Question: i work on laravel 5.2 and i added vinkla/laravel-pusher to do real time chat app on my site but i faced this issue:
"JSON returned from webapp was invalid, yet status code was 200."
this my controller:
'''
public function authMessageChat(Request $req)
{
$channelName = e($req->input('channel_name'));
$socketId = e($req->input('socket_id'));
$auth = $this->pusher->presence_auth($channelName, $socketId, auth()->user()->id);
return response($auth);
}
'''
this is my script:
'''
var pusher = new Pusher('{{env("PUSHER_KEY")}}', {
authEndpoint: '../auth',
auth: {
headers: {
'X-CSRF-TOKEN': $('meta[name="csrf-token"]').attr('content')
},
params: {
id: currentUser.id
}
}
});
var channel = pusher.subscribe('{{$chatChannel}}');
channel.bind('pusher:subscription_error', function(PusherError){
console.log('PusherError' + PusherError);
});
channel.bind('new-message', function(data) {
console.log(data.sender);
)};
'''

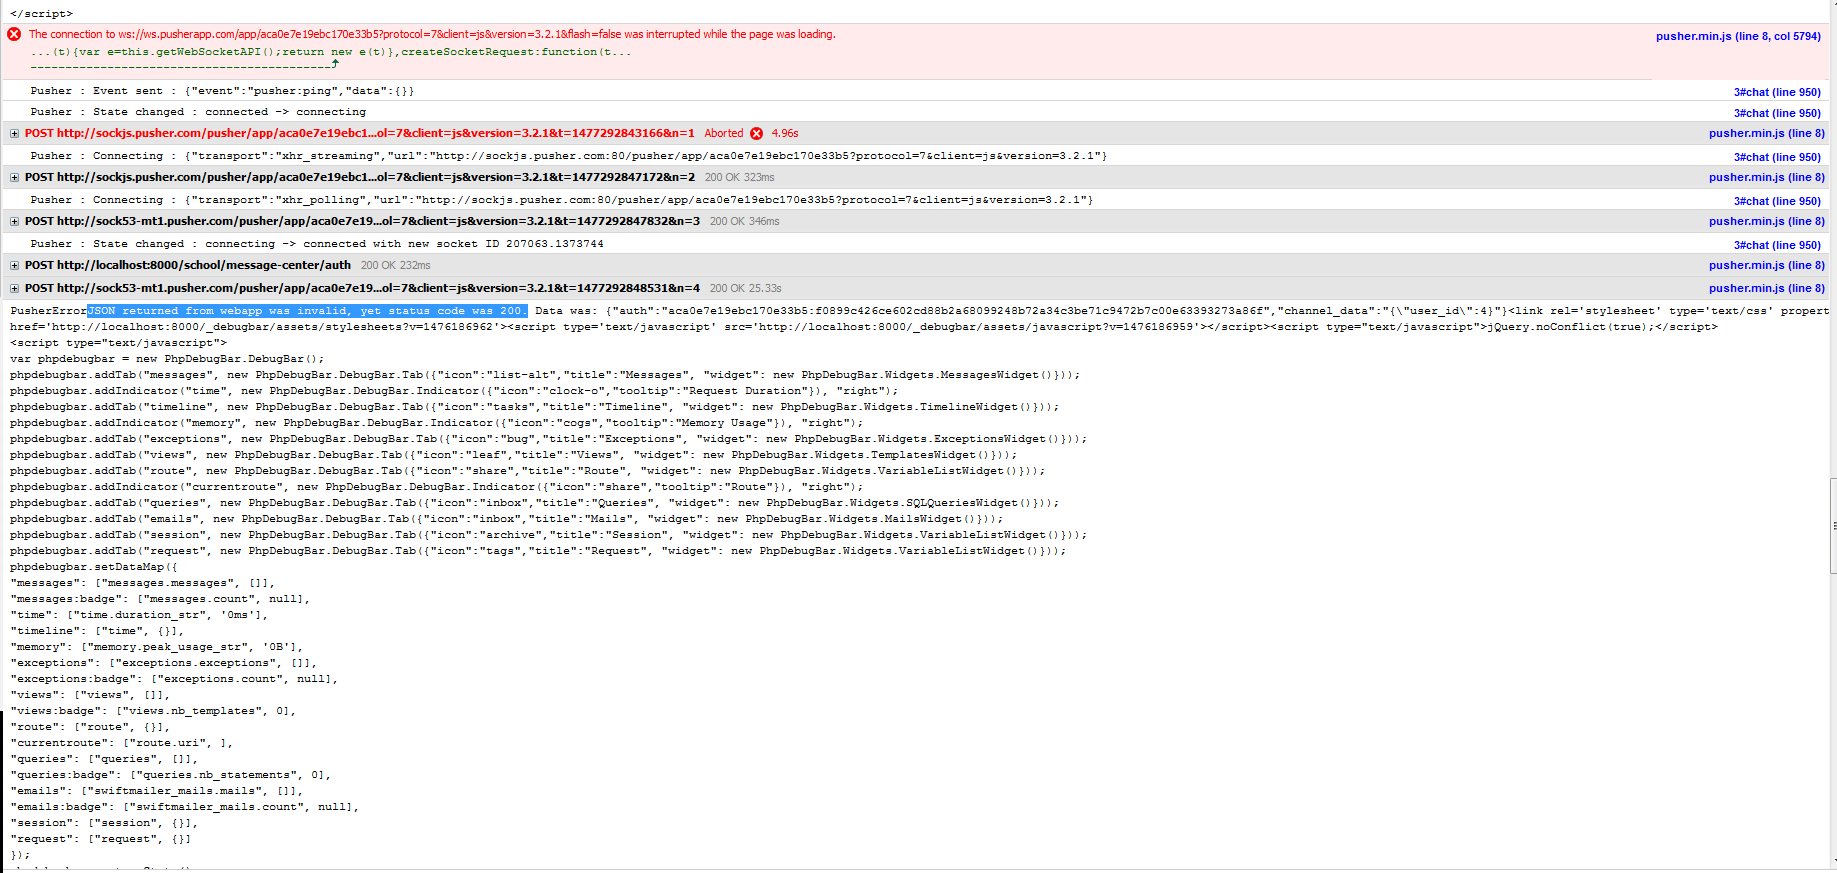
Answer: It looks like your app is returning the debugbar html as part of the json response.
Assuming it's the barryvdh/laravel-debugbar you're using, according to <URL> you can switch off the debug bar at runtime:
'''
Config::set('laravel-debugbar::config.enabled', false);
'''
I assume you'll need to add that prior to the response being sent, in the controller method/route you're using for the authentication endpoint (ie, the one you're calling the <URL>